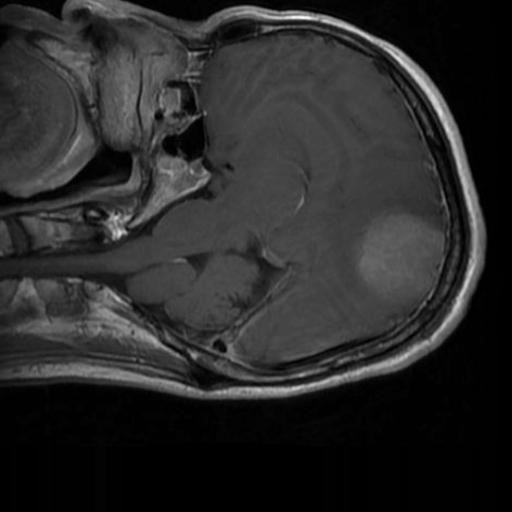
Label: brain_menin